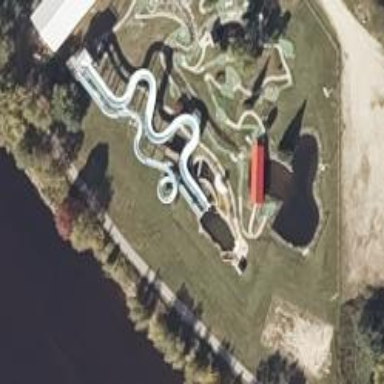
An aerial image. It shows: Water slide attraction.